Field crop: maize
Growth stage: 2
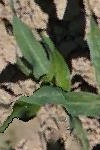
Species: maize